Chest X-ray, AP view. Patient: 62 years old, sex F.
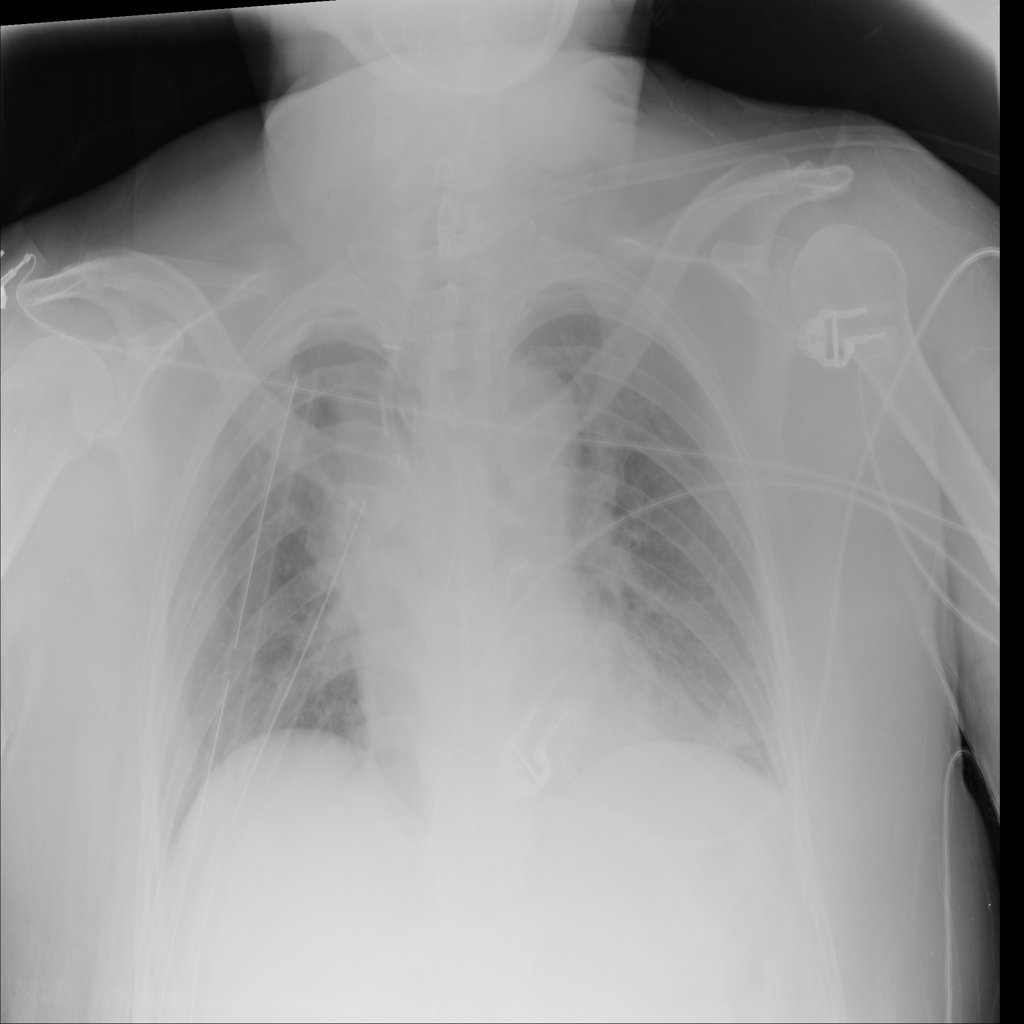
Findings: Pneumothorax